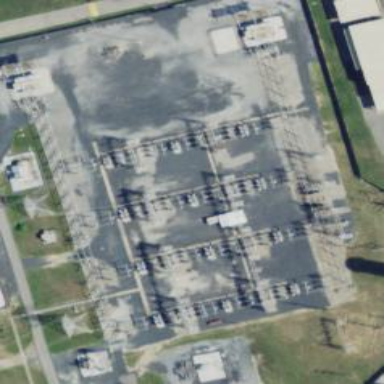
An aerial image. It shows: Switch used for power control.